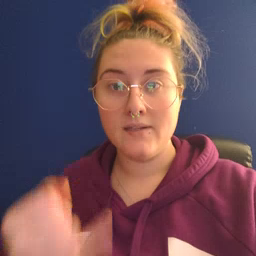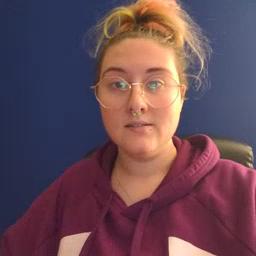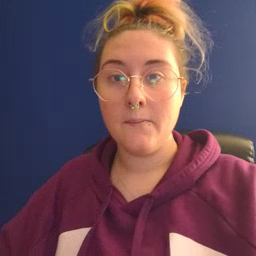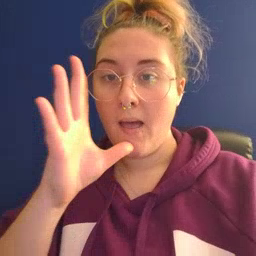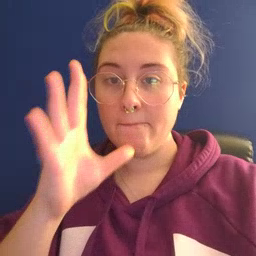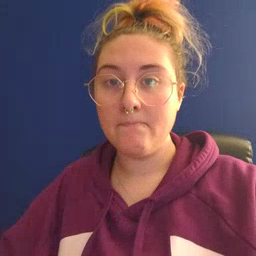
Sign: mom